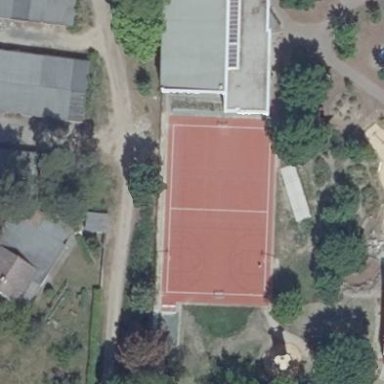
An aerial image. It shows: Basketball court on pitch.